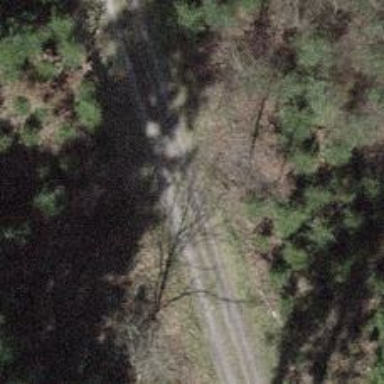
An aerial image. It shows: Track with grade 2 gravel surface.